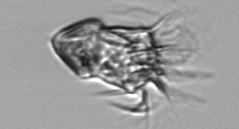
Label: Strombidium_inclinatum